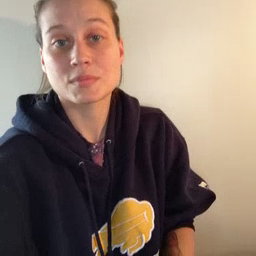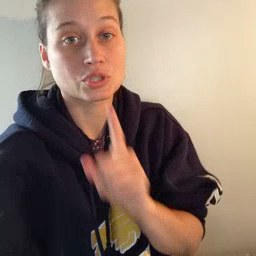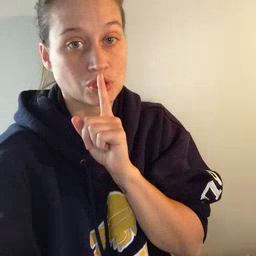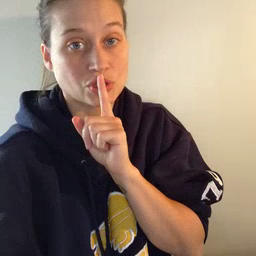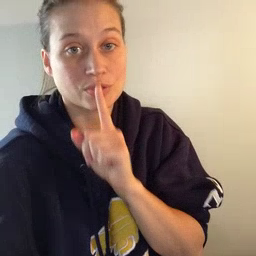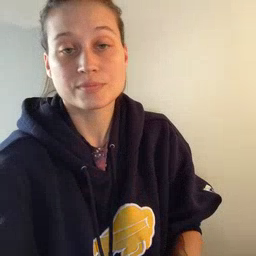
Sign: shhh